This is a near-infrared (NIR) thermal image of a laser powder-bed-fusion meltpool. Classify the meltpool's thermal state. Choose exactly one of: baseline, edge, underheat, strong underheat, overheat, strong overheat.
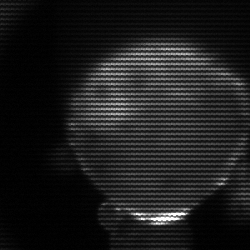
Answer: edge